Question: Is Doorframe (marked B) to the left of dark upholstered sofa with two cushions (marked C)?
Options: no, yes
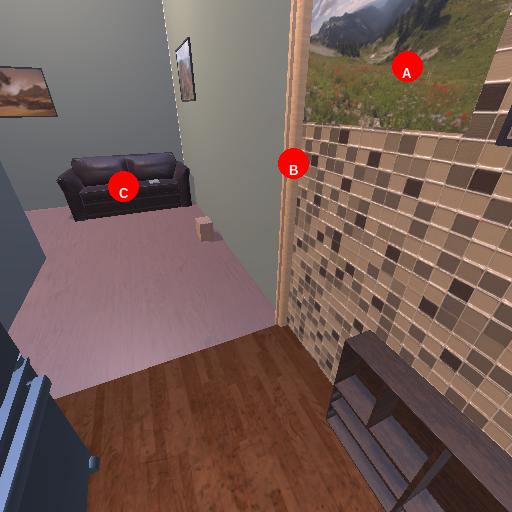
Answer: no